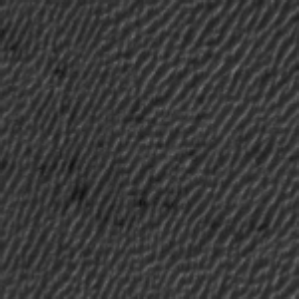
Label: frost